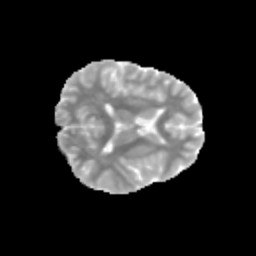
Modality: MD
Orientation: axial
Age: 11
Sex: male
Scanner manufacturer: siemens
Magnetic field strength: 3 T
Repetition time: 3.8 s
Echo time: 0.07 s